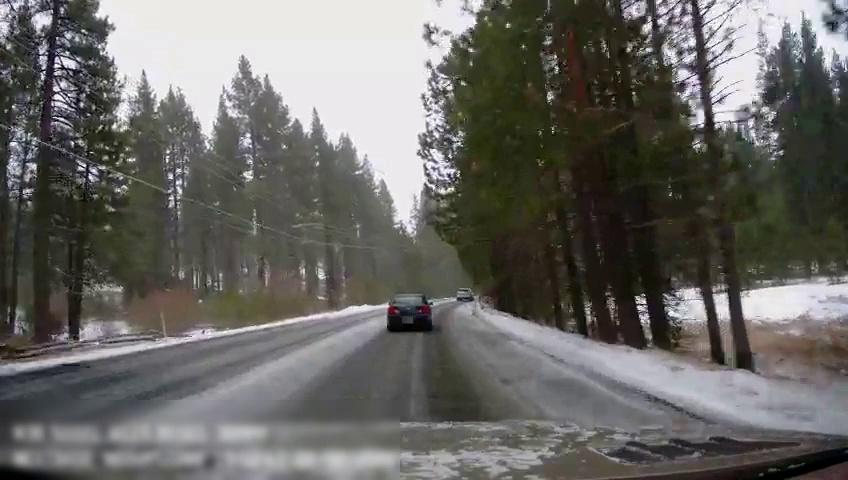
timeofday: Day
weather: Snowy
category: Drivable Space
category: Vehicles | SUV
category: Vehicles | Car